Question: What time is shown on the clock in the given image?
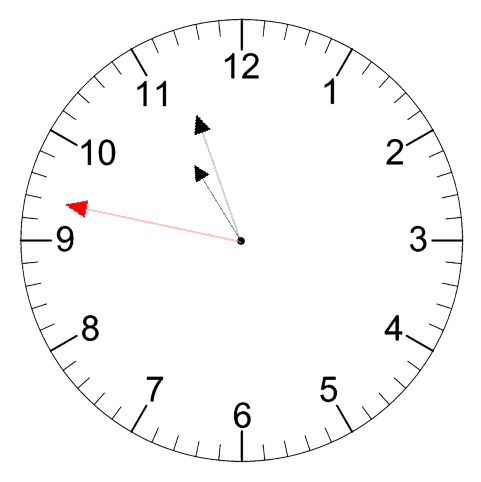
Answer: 10:56:47